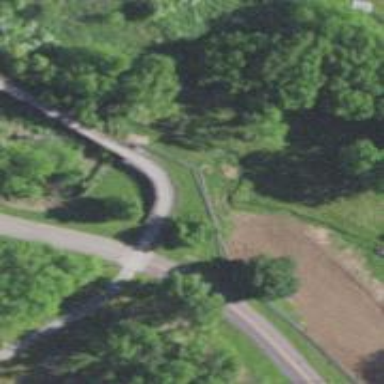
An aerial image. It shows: Bridge for cycleway.